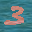
Label: 3